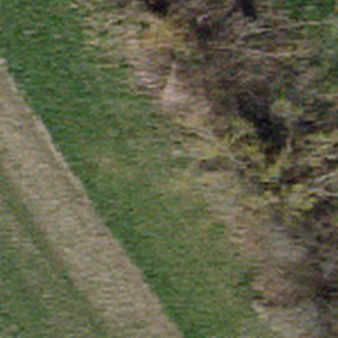
Label: other